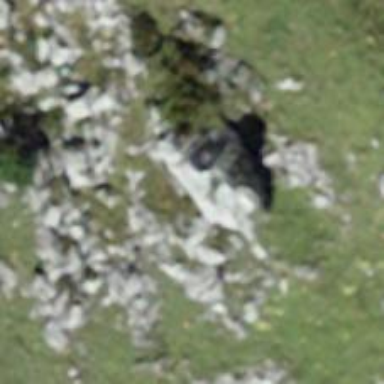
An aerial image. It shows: View of natural rock.